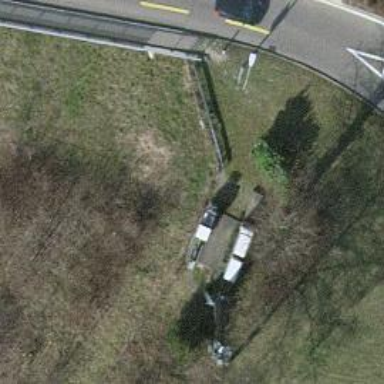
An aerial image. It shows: Communication mast tower.